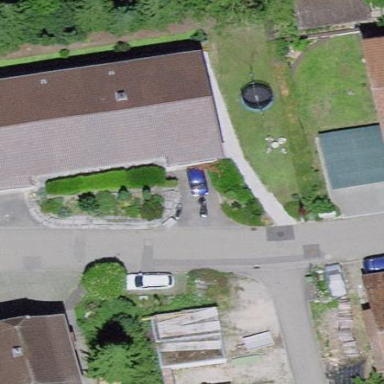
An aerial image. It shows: Residential building.